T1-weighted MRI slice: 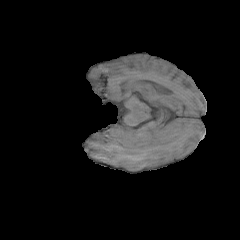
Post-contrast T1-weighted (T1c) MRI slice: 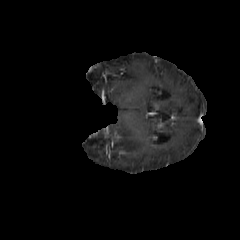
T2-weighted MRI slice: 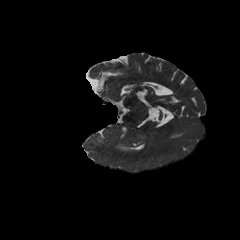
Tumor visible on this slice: yes